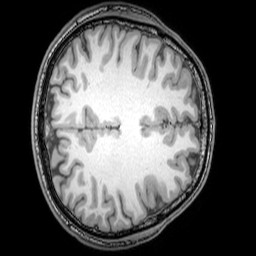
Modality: T1w
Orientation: axial
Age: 26
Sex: male
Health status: healthy
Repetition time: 0.081 s
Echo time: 0.037 s